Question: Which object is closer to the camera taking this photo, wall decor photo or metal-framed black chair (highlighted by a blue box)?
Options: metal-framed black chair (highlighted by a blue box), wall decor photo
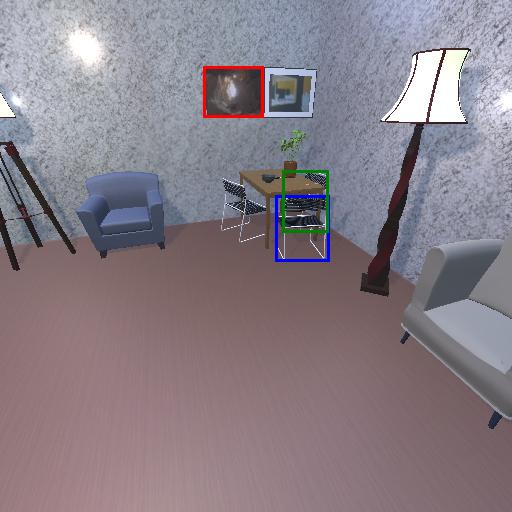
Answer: metal-framed black chair (highlighted by a blue box)